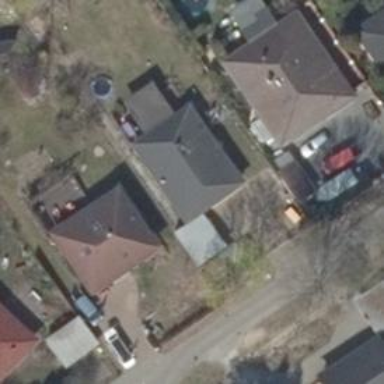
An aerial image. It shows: Detached building with hipped roof.